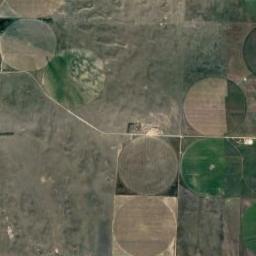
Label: circular_farmland